RGB frame:
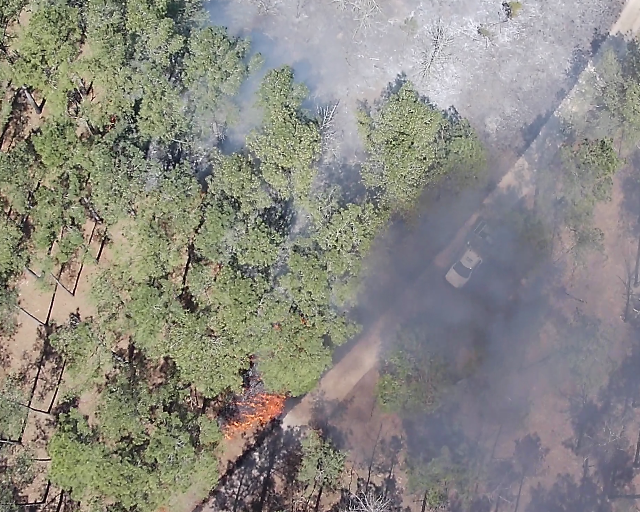
Thermal frame:
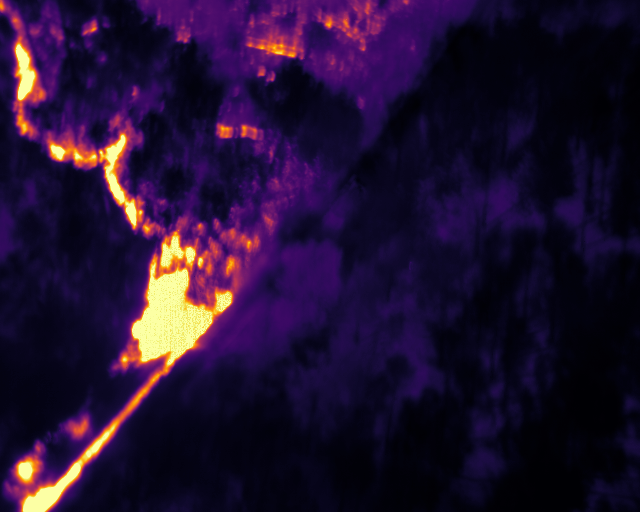
Captured: 2026-02-27 02:42:28
Pixels at or above 80 °C: 24860 (fraction of frame: 0.07587)